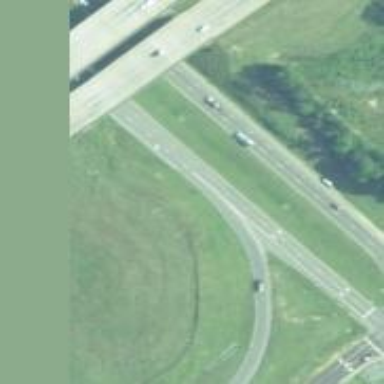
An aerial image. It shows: Motorway junction.